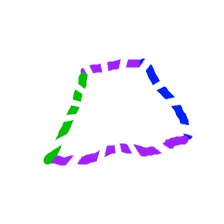
Shape: trapezoid